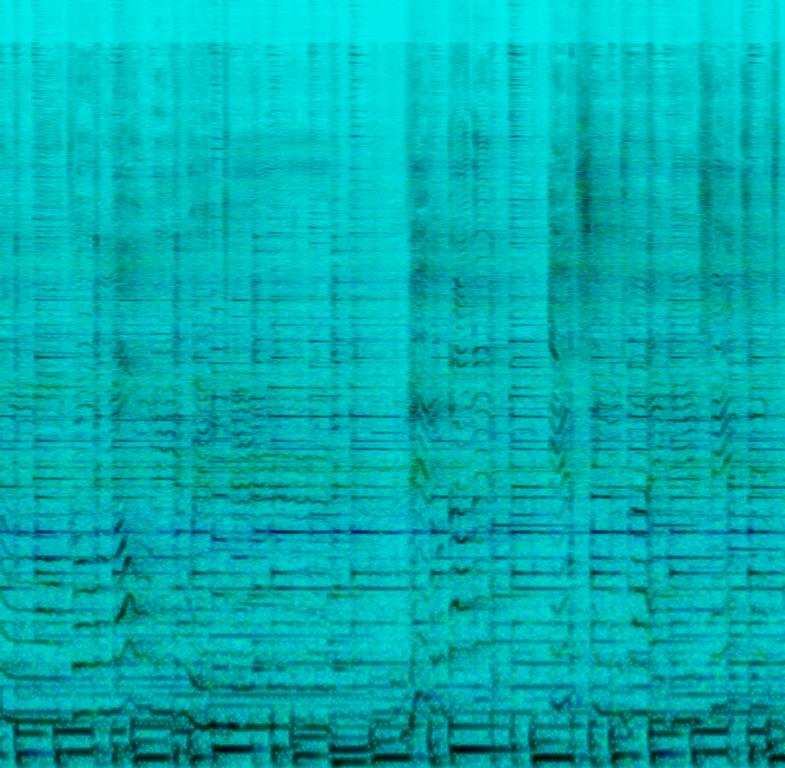
The low quality recording features a live performance of a rock song and it features a passionate male vocal singing over groovy double bass, acoustic rhythm guitar, plucked violin melody and simple piano chords. It sounds reverberant, emotional, groovy and smooth - like something you would sing along to at the concert.